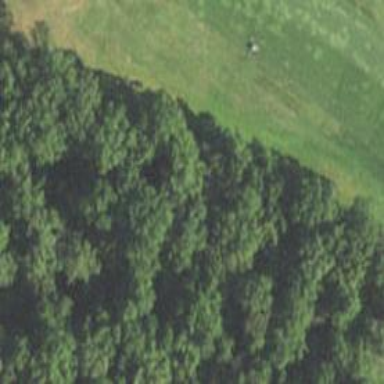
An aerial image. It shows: Scenic golf fairway.